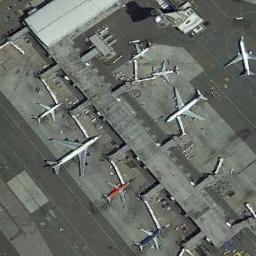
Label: airplane